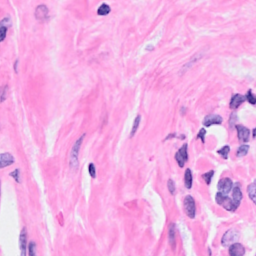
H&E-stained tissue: Breast